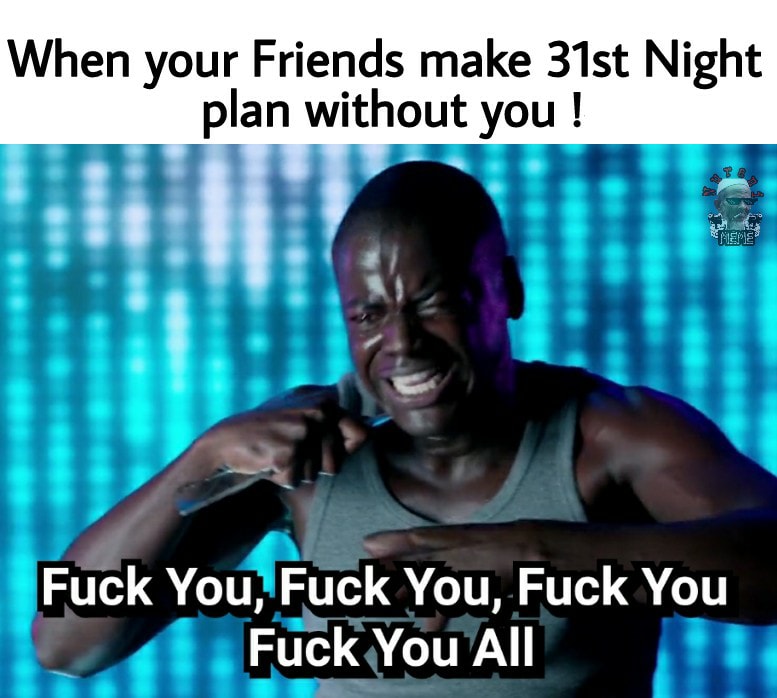
Caption: When your friends make 31st Night plan without you !   Fuck You, Fuck You, Fuck You   Fuck you All
Label: hate